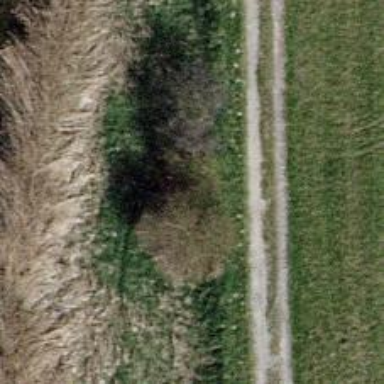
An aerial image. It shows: Track with fine gravel surface. The track type is grade3.